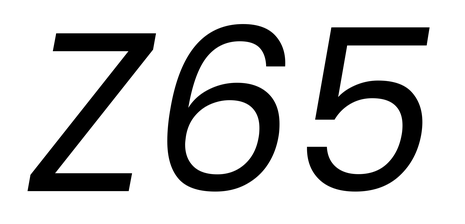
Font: Poppins-Italic